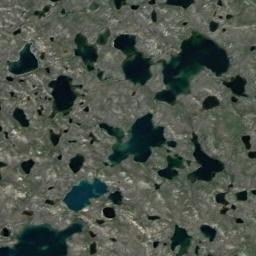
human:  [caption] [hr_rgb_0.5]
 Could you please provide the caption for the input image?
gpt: There is a triangle-like lake in the middle of this wetland .

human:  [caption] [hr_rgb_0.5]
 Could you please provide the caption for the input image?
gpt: There are many different shapes and sizes of water around the wetlands .

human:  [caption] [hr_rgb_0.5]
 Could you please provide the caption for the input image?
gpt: The blue lake in a wetland is covered by large swaths of dense vegetation .

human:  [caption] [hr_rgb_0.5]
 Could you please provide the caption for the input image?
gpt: The wetland consists of bare land, Dry plants and water .

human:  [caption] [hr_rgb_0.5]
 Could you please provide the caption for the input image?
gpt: There are many lakes on the wetland .